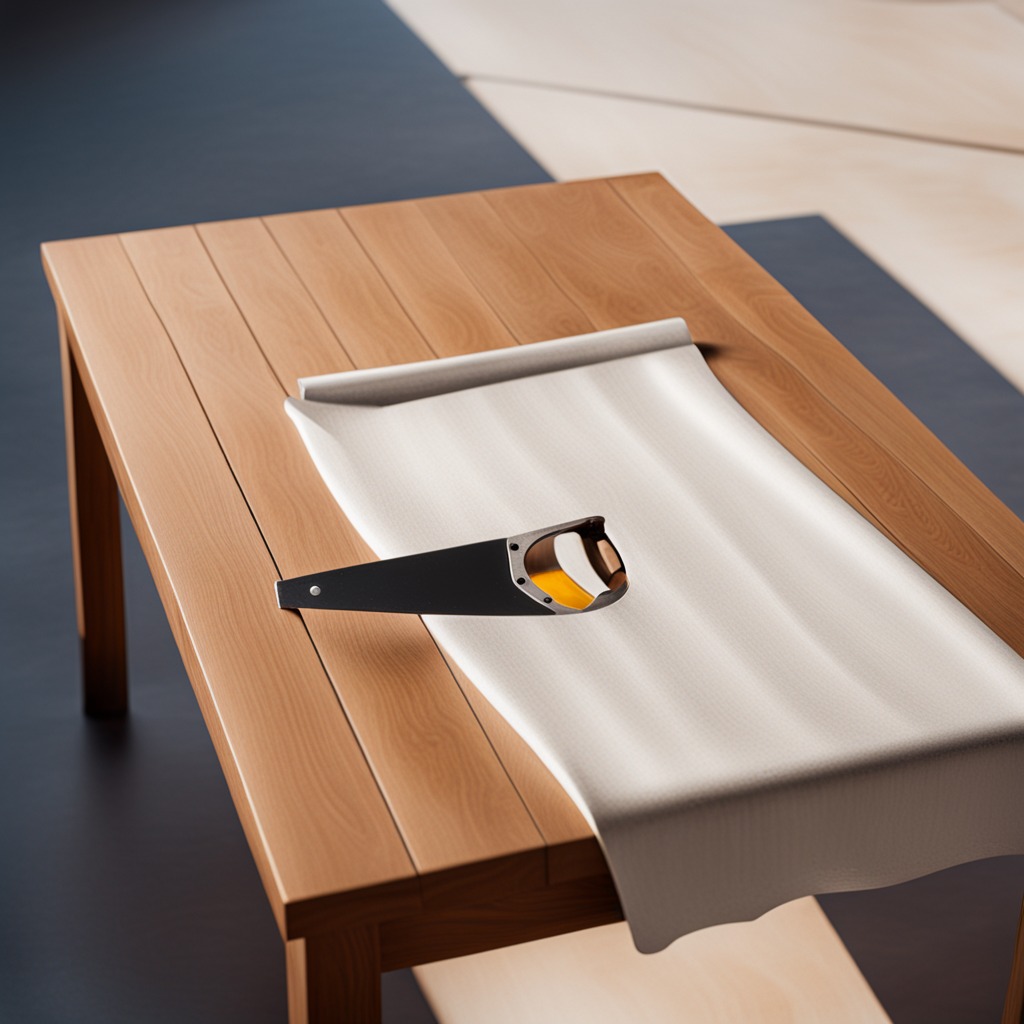
A metal saw is lying on a wooden table in an outdoor workshop during daytime bright natural light soft shadows worn but beneath the cloth.